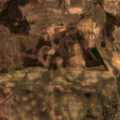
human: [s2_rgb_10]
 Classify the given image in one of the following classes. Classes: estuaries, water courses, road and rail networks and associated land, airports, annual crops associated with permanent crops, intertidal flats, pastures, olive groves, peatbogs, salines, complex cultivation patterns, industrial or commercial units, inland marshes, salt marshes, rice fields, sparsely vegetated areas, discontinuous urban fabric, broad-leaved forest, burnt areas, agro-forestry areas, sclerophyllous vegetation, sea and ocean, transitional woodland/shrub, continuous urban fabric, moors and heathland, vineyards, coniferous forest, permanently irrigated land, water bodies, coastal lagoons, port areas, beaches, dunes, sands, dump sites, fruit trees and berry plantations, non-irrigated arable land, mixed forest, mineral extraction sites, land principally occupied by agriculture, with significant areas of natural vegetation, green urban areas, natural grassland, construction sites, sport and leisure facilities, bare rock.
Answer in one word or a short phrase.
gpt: non-irrigated arable land, land principally occupied by agriculture, with significant areas of natural vegetation, mixed forest